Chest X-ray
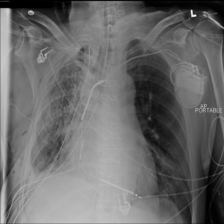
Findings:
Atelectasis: negative
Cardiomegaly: negative
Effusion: positive
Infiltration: positive
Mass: negative
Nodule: negative
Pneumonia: negative
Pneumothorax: positive
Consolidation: negative
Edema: negative
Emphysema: positive
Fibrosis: negative
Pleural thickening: negative
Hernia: negative